Interaction volume radius: 5 \u00c5
Interaction volume height: 20 \u00c5
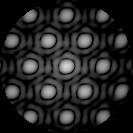
Disorder parameter: 0.03406